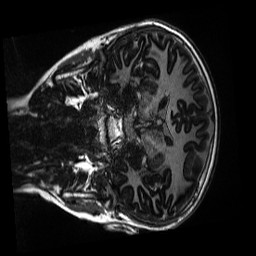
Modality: MP2RAGE
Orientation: coronal
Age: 11
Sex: male
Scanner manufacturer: siemens
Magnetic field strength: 3 T
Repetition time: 4 s
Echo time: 0.00303 s